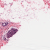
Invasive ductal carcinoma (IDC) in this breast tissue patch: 1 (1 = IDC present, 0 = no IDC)